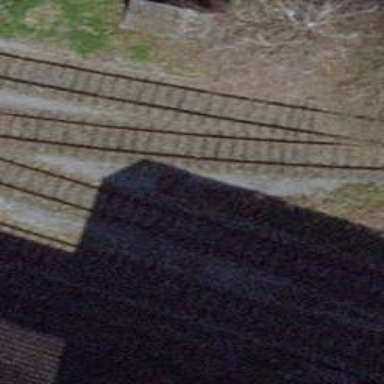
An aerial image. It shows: Single-track railway spur.